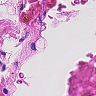
Metastatic tissue present: no